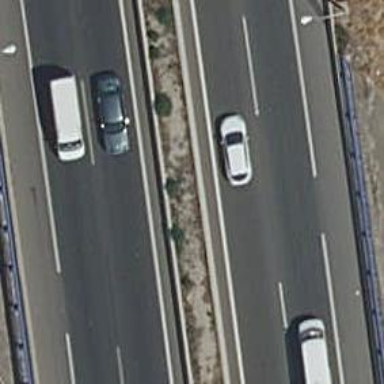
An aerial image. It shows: Tertiary road passing through tunnel with asphalt surface.